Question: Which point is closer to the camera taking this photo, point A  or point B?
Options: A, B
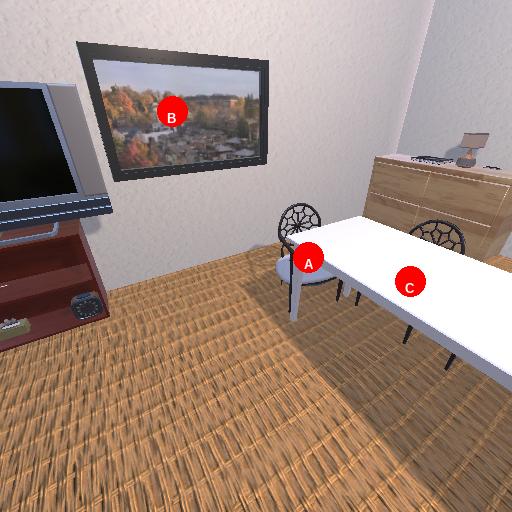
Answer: A